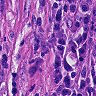
Metastatic tissue present: yes